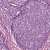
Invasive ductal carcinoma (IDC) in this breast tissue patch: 0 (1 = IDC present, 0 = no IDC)